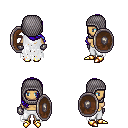
a pixel art fantasy rpg character, female body template, human, tanned skin, white tattered cape, white pants, blue right-swept hairstyle, chain hood, metal gloves, gold boots, shield, four views (front, back, left, right), 2x2 character sprite sheet, small pixel art, hard edges, no anti-aliasing